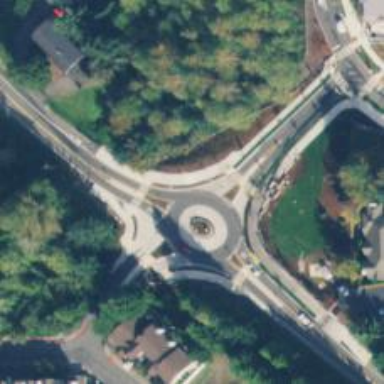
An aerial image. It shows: Tertiary road leading to roundabout junction.